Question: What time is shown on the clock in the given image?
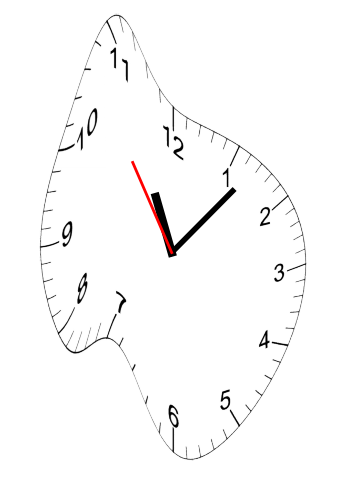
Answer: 11:06:54